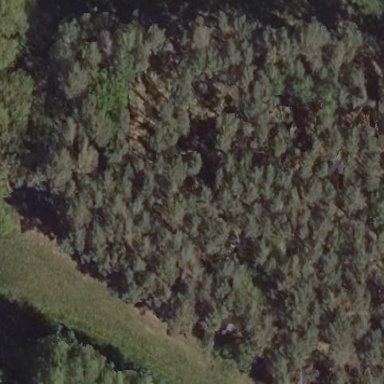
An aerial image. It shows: Mixed forest with various types of leaves.